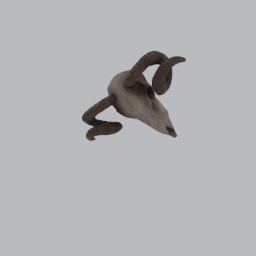
Label: nature